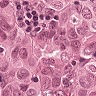
Metastatic tissue present: yes